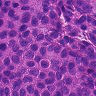
Metastatic tissue present: yes